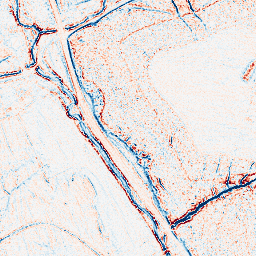
Category: edge_preserving
Decomposition family: bilateral
Decomposition parameters: d: 5
sigma_color: 25
sigma_space: 50
Upsampling method: bilinear
Upsampling parameters: scale: 4
Upsampling scale: 4